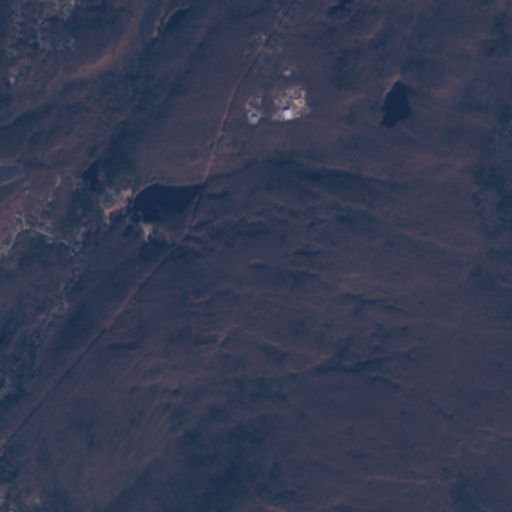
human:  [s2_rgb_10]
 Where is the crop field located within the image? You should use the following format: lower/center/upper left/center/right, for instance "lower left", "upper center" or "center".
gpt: The crop field is located in the upper right of the image.
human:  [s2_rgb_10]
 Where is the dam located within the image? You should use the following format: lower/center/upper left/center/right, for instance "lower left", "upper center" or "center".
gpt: The dam is located in the center left of the image.
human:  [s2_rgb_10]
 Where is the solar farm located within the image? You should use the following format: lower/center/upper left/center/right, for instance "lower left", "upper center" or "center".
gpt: The solar farm is located in the upper left of the image.
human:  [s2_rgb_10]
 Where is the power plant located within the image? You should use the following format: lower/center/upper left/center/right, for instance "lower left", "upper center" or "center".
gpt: There is no power plant in the image.